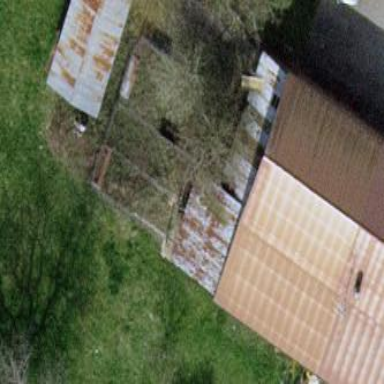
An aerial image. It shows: Shed building.